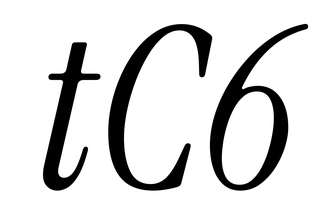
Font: InstrumentSerif-Italic